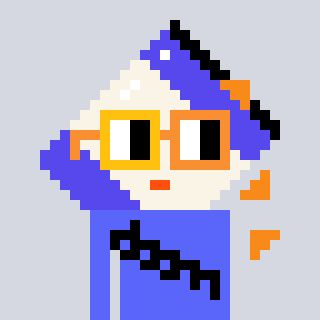
a pixel art character with square yellow and orange glasses, a chips-shaped head and a purple-colored body on a cool background